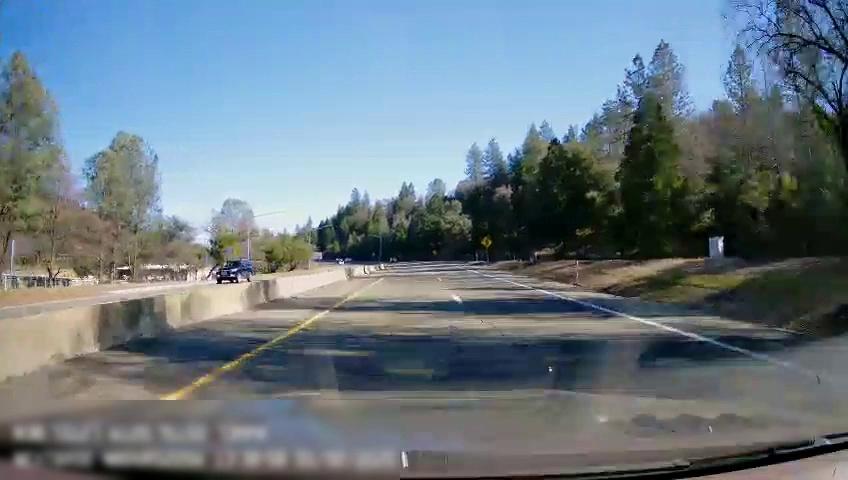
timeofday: Day
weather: Sunny
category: Drivable Space
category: Drivable Space
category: Vehicles | SUV
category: Lanes | Opposite Lane
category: Lanes | Current Lane
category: Lanes | Current Lane
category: Lanes | Alternate Lane
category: Traffic | Signs